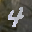
Label: 4